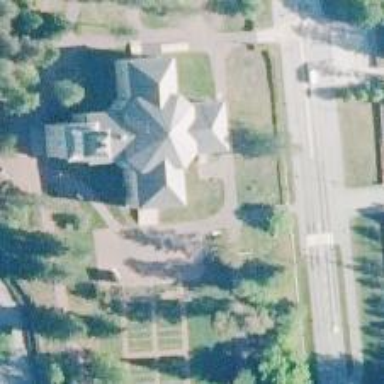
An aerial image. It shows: Building serving as place of worship.